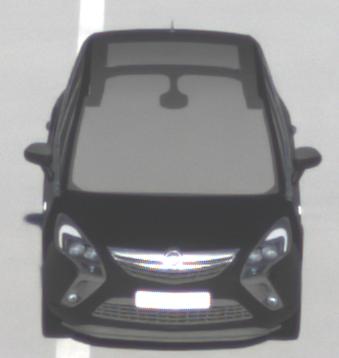
Make: Opel
Model: Zafira Tourer 1.8
Detailed model: Zafira (C) Tourer
Model produced from: 2012/01
Model produced until: 2015/06
Doors: 5
Color: black
Road condition: dry road
Daytime: sunrise or sunset
Contrast: medium contrast